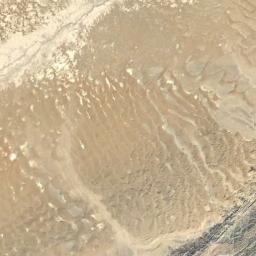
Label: desert